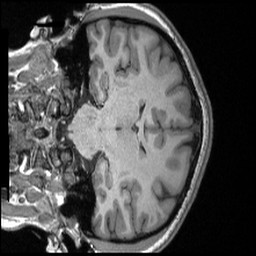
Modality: T1w
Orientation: coronal